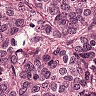
Metastatic tissue present: yes